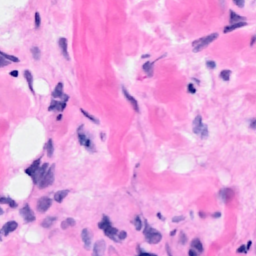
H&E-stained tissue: Breast